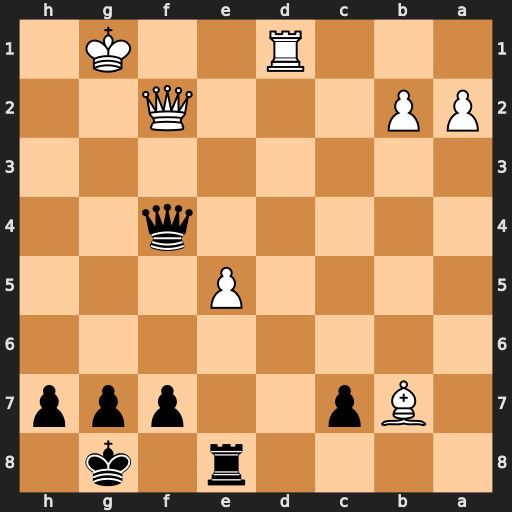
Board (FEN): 4r1k1/1Bp2ppp/8/4P3/5q2/8/PP3Q2/3R2K1
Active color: b
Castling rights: -
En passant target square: -
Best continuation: Qg4+ Kf1 Qxd1+